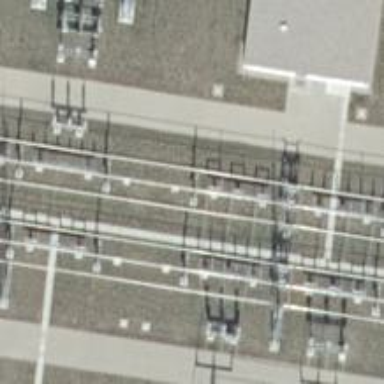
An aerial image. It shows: Busbar power line.